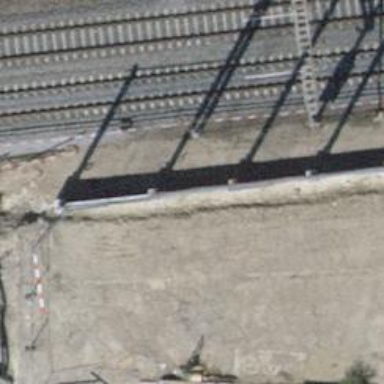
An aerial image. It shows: Railway buffer stop.